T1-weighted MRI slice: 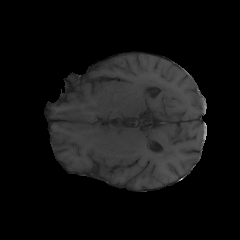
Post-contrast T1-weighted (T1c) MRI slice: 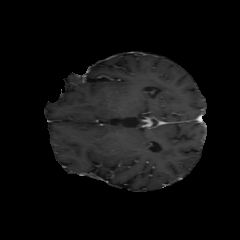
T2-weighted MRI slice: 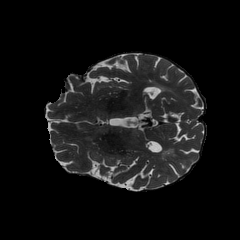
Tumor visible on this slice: no